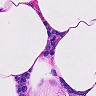
Metastatic tissue present: no